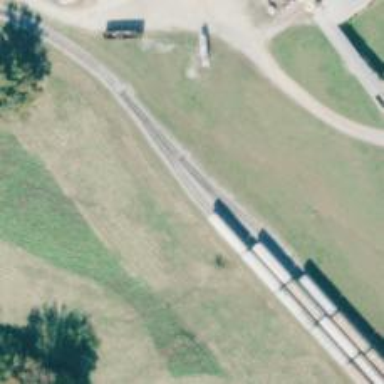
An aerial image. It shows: Rail spur service.